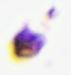
Label: Detritus